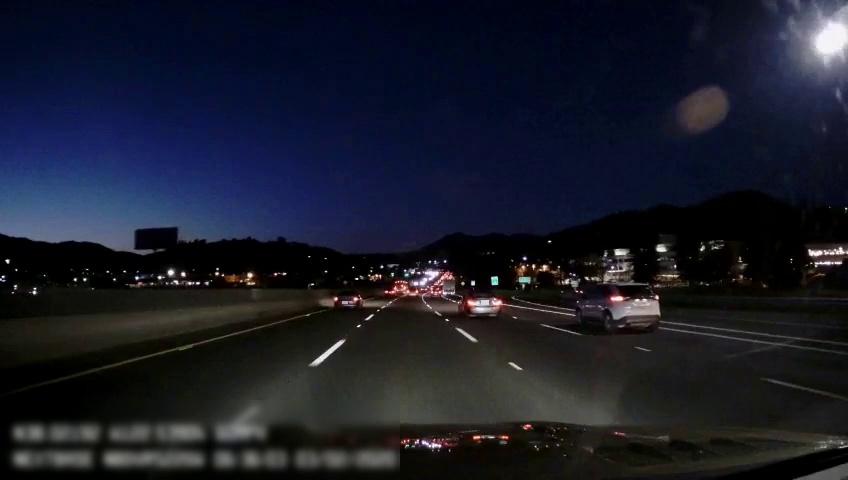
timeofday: Night
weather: Other
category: Drivable Space
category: Vehicles | Bus
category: Vehicles | Car
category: Vehicles | Car
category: Vehicles | Car
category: Vehicles | SUV
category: Vehicles | Car
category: Vehicles | Car
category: Lanes | Alternate Lane
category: Lanes | Current Lane
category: Lanes | Current Lane
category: Lanes | Alternate Lane
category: Lanes | Alternate Lane
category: Lanes | Alternate Lane
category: Lanes | Alternate Lane